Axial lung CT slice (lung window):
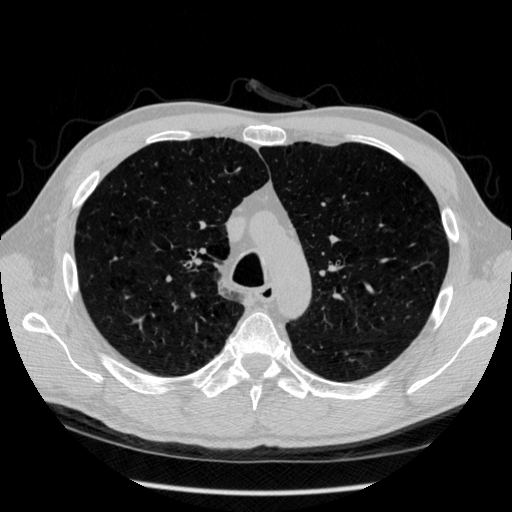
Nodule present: no